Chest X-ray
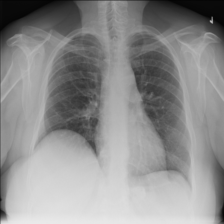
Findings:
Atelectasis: negative
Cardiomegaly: negative
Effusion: negative
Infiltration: negative
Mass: negative
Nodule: negative
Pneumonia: negative
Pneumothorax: negative
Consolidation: negative
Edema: negative
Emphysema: negative
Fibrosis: negative
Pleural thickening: negative
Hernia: negative